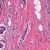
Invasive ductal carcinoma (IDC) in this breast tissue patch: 1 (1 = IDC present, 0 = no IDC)